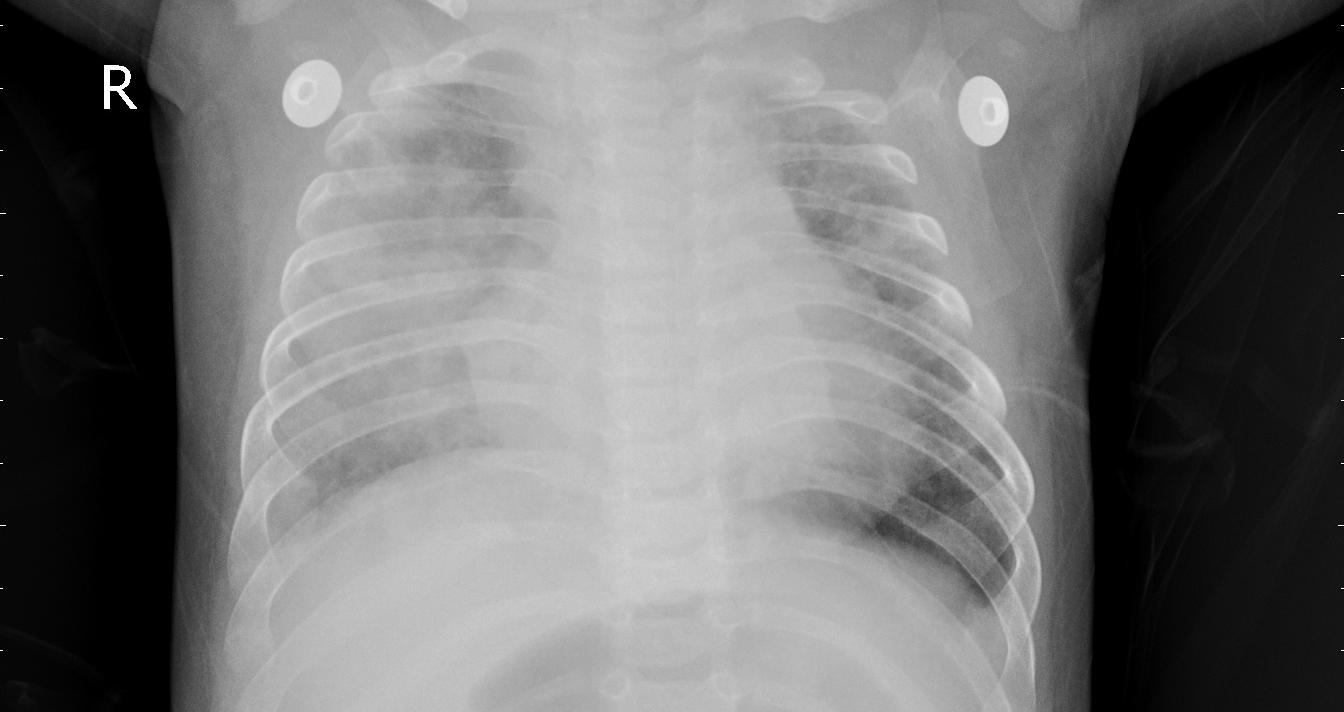
Diagnosis: PNEUMONIA